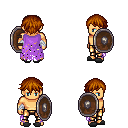
a pixel art fantasy rpg character, male body template, human, tanned skin, maroon tattered cape, gold greaves, brunette short bangs hairstyle, white cloth bandages, gray slippers, shield, four views (front, back, left, right), 2x2 character sprite sheet, small pixel art, hard edges, no anti-aliasing